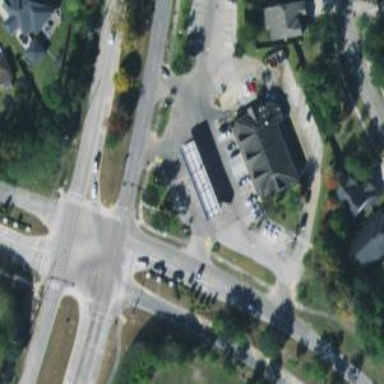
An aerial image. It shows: Footway crossing.